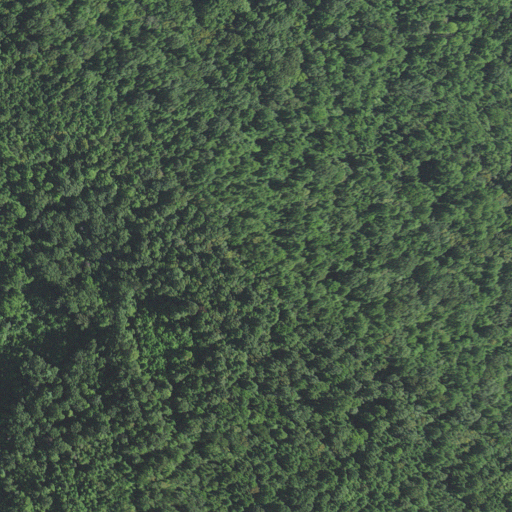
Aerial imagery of mountain in North Carolina named Hoover Mountain containing only deciduous forest